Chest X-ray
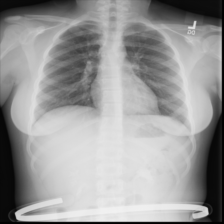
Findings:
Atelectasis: negative
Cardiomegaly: negative
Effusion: negative
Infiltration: negative
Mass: negative
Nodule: negative
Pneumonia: negative
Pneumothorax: negative
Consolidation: negative
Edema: negative
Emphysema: negative
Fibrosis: negative
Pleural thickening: negative
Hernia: negative